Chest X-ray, PA view. Patient: 32 years old, sex M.
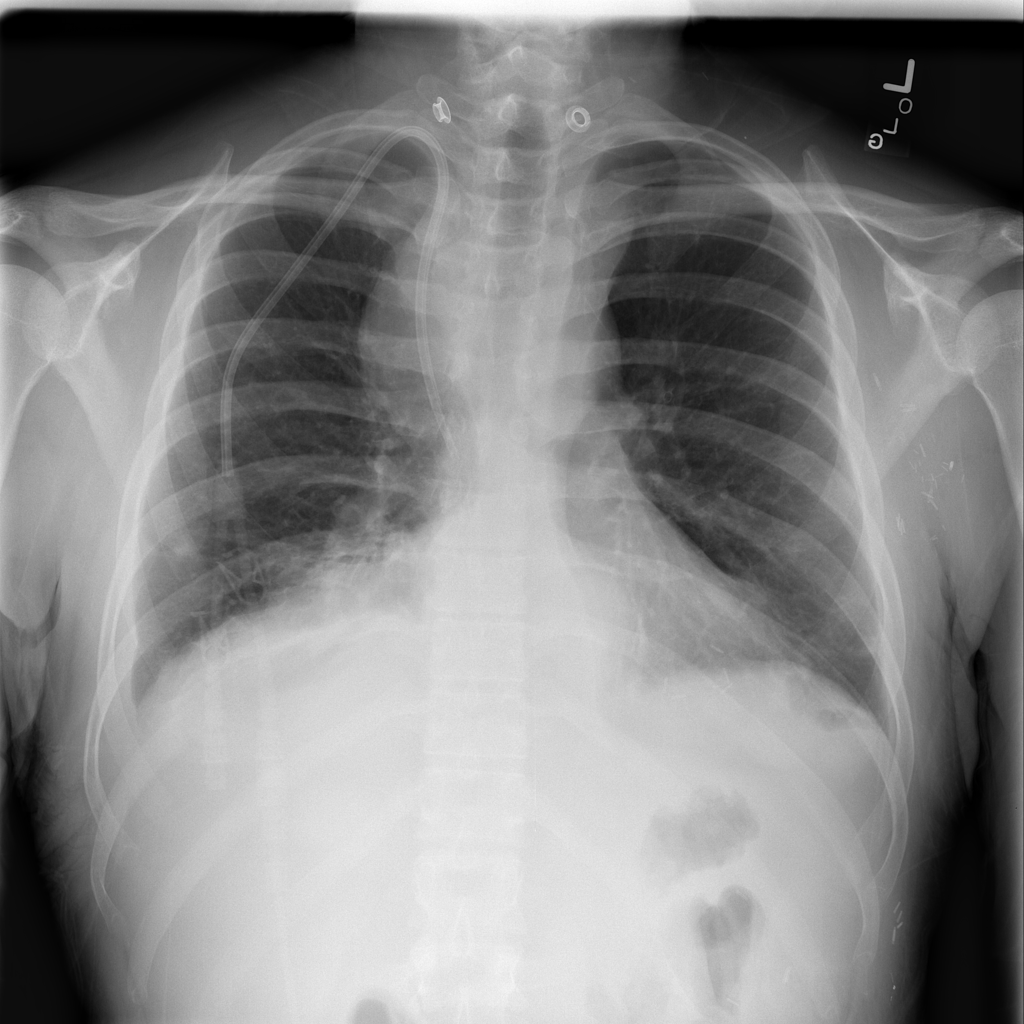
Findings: Mass